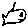
Label: fish